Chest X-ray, AP view. Patient: 21 years old, sex F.
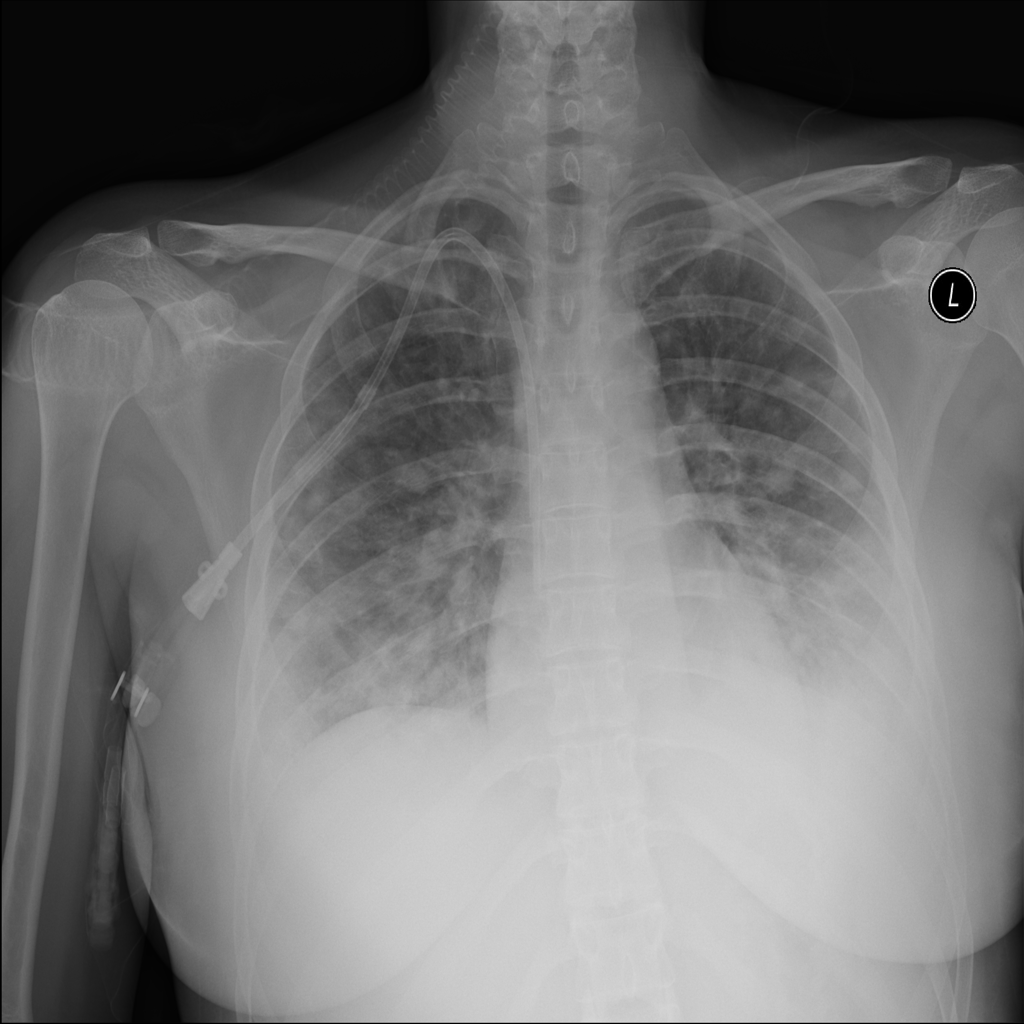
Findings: Infiltration, Mass